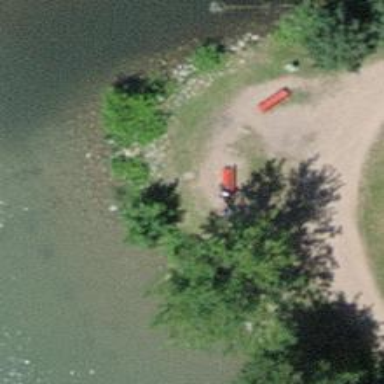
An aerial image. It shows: Picnic shelter provides comfortable rest area.